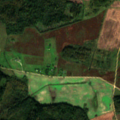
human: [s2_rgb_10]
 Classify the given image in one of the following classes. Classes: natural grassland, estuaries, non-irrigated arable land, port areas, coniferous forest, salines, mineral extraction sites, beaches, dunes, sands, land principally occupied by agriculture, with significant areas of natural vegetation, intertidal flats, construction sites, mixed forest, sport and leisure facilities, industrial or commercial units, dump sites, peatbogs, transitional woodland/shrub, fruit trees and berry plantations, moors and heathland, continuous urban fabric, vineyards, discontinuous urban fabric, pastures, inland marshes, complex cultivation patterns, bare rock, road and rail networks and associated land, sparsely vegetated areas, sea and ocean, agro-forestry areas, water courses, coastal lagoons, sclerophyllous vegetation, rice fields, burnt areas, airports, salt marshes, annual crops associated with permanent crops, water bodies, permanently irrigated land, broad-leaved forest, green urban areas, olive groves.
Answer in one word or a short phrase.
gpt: non-irrigated arable land, complex cultivation patterns, broad-leaved forest, mixed forest